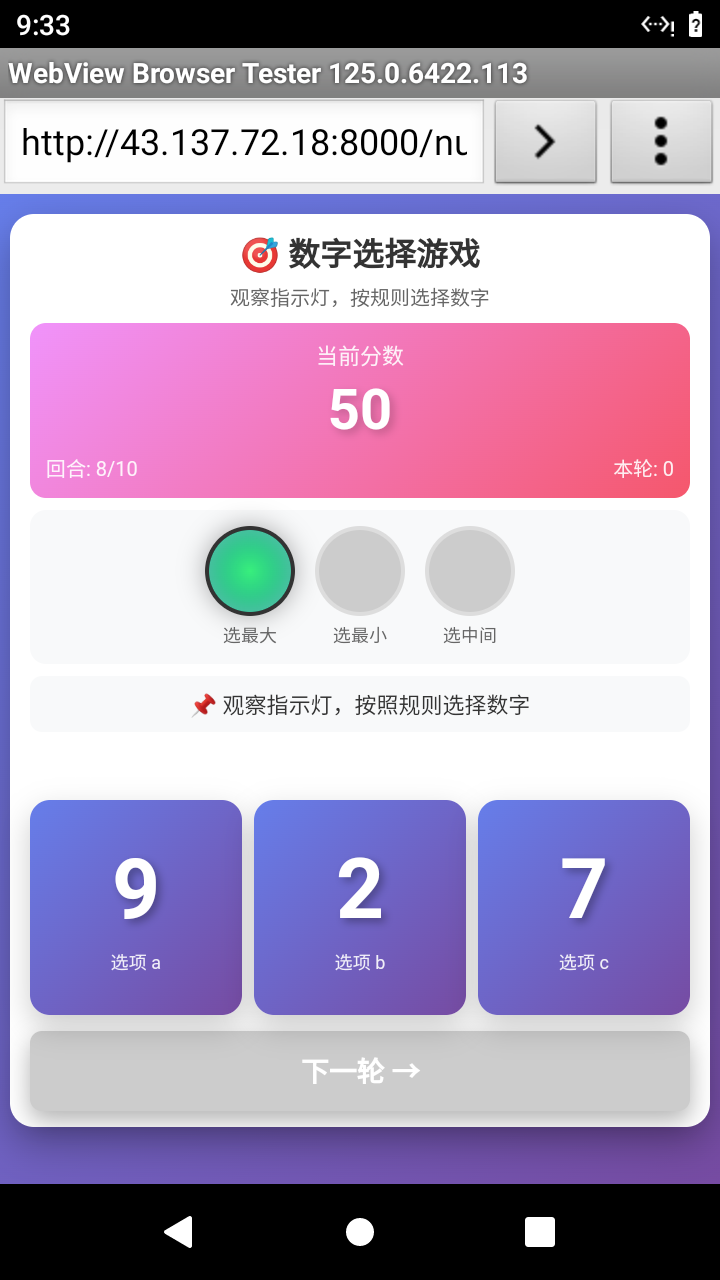

Select the correct number based on the traffic light color.
Answer: 1